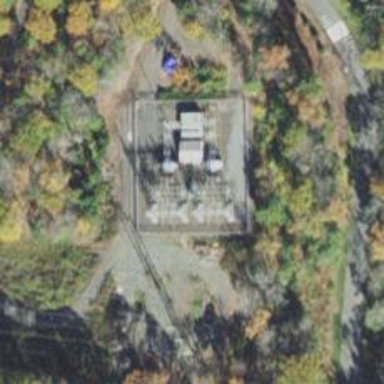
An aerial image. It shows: Switch used for power control.